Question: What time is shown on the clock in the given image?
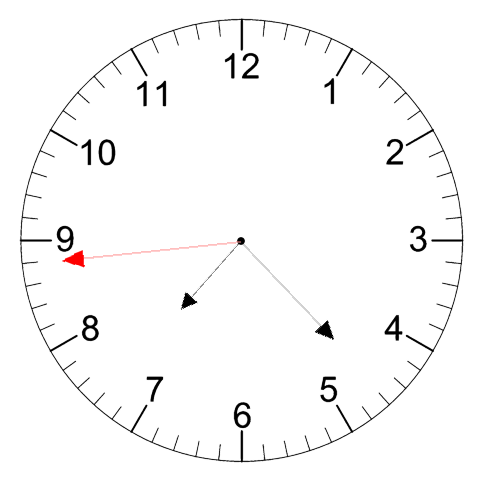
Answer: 07:22:44